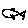
Label: fish